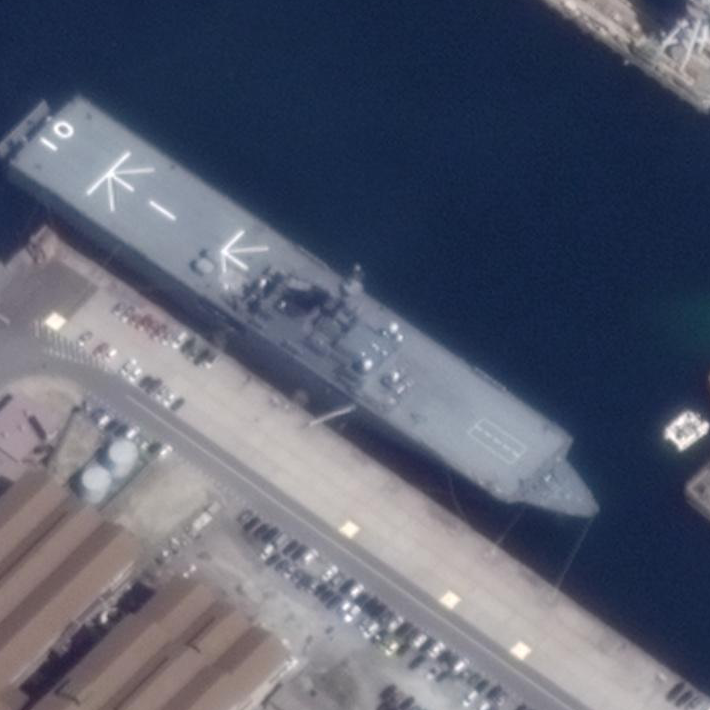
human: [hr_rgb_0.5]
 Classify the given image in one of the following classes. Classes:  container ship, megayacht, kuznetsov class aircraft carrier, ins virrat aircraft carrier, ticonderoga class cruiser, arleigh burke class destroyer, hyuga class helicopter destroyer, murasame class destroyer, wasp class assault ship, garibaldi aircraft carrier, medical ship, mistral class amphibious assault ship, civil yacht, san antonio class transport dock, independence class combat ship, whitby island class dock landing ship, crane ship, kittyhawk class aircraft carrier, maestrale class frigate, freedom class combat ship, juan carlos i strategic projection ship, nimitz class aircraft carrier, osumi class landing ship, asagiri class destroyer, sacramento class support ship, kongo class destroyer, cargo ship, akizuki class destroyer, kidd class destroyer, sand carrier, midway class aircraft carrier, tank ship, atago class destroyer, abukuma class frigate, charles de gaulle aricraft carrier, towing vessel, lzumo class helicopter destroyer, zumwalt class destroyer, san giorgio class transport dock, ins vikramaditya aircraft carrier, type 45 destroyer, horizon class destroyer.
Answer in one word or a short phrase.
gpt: Osumi class landing ship